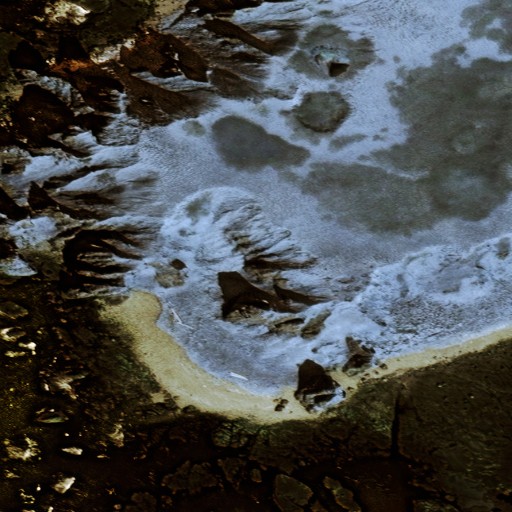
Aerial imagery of cape in Alaska named West Chunu Point containing only unknown